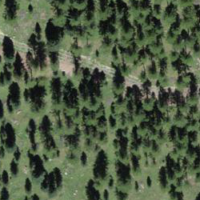
EUNIS habitat code: 43
Species observed at this site:
Stellaria graminea